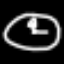
Label: clock